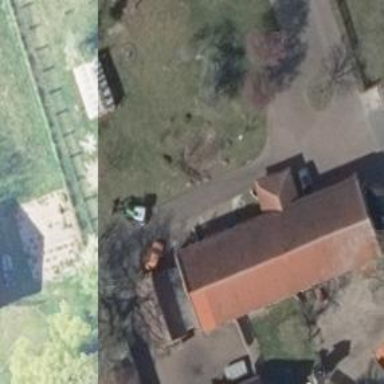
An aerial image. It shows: Detached building with gabled roof.